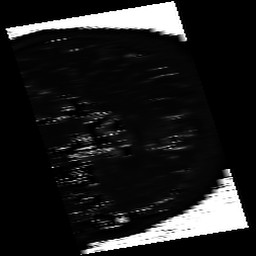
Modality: T2map
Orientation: sagittal
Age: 22
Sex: male
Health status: ill